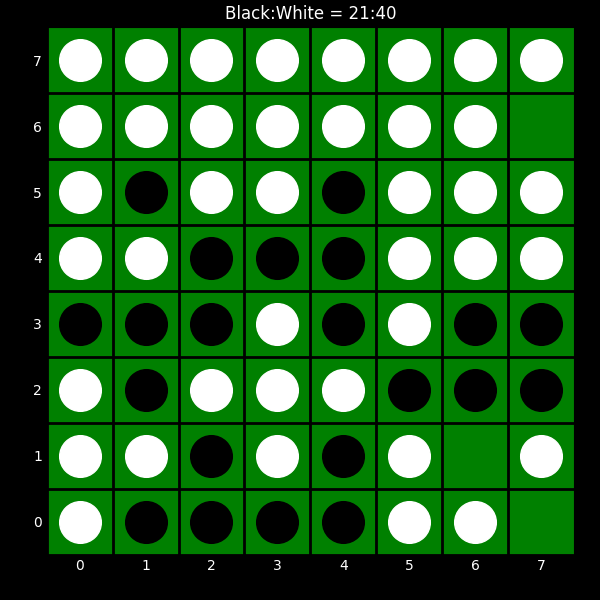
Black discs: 21
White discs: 40